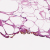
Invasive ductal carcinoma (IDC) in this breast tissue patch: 0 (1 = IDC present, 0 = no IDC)